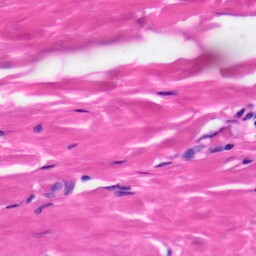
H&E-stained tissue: Skin